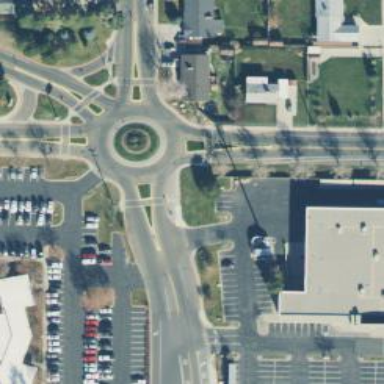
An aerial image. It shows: Tertiary road with asphalt surface leading to roundabout.